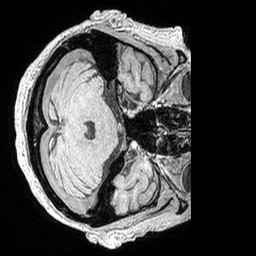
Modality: MP2RAGE
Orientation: axial
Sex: male
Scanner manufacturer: siemens
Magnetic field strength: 3 T
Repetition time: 5 s
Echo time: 0.00292 s